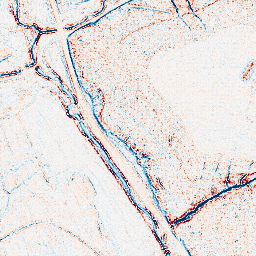
Category: edge_preserving
Decomposition family: bilateral
Decomposition parameters: d: 5
sigma_color: 25
sigma_space: 75
Upsampling method: sinc_blackman
Upsampling parameters: scale: 8
kernel_size: 16
Upsampling scale: 8